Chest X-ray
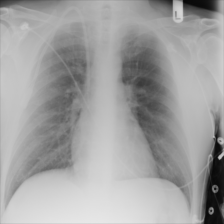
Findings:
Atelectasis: negative
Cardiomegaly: negative
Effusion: negative
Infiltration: negative
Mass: negative
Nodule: negative
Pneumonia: negative
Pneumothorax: negative
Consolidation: negative
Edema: negative
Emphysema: negative
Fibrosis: negative
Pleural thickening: negative
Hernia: negative